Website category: phone
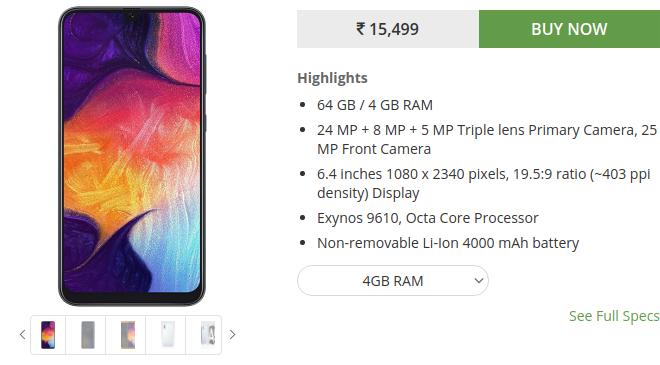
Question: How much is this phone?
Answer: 15,499

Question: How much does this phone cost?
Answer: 15,499

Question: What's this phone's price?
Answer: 15,499

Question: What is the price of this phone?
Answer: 15,499

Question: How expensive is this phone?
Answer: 15,499

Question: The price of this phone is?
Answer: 15,499

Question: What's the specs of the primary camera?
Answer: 24 MP + 8 MP + 5 MP Triple lens Primary Camera

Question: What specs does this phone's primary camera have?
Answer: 24 MP + 8 MP + 5 MP Triple lens Primary Camera

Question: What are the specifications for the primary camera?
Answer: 24 MP + 8 MP + 5 MP Triple lens Primary Camera

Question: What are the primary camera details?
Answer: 24 MP + 8 MP + 5 MP Triple lens Primary Camera

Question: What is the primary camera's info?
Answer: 24 MP + 8 MP + 5 MP Triple lens Primary Camera

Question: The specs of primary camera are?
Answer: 24 MP + 8 MP + 5 MP Triple lens Primary Camera

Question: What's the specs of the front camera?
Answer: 25 MP Front Camera

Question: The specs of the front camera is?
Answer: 25 MP Front Camera

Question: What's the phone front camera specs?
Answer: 25 MP Front Camera

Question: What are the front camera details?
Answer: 25 MP Front Camera

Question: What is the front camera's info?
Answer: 25 MP Front Camera

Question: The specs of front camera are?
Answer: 25 MP Front Camera

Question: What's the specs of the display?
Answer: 6.4 inches 1080 x 2340 pixels, 19.5:9 ratio (~403 ppi density) Display

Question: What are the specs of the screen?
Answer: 6.4 inches 1080 x 2340 pixels, 19.5:9 ratio (~403 ppi density) Display

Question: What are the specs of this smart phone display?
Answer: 6.4 inches 1080 x 2340 pixels, 19.5:9 ratio (~403 ppi density) Display

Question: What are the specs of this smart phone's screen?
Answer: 6.4 inches 1080 x 2340 pixels, 19.5:9 ratio (~403 ppi density) Display

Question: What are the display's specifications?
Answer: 6.4 inches 1080 x 2340 pixels, 19.5:9 ratio (~403 ppi density) Display

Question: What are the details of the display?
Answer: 6.4 inches 1080 x 2340 pixels, 19.5:9 ratio (~403 ppi density) Display

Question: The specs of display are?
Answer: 6.4 inches 1080 x 2340 pixels, 19.5:9 ratio (~403 ppi density) Display

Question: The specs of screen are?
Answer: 6.4 inches 1080 x 2340 pixels, 19.5:9 ratio (~403 ppi density) Display

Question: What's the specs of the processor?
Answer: Exynos 9610, Octa Core Processor

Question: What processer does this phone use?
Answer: Exynos 9610, Octa Core Processor

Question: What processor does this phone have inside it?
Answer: Exynos 9610, Octa Core Processor

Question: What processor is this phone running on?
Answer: Exynos 9610, Octa Core Processor

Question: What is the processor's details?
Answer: Exynos 9610, Octa Core Processor

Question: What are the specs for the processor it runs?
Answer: Exynos 9610, Octa Core Processor

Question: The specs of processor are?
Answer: Exynos 9610, Octa Core Processor

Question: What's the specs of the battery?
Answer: Non-removable Li-Ion 4000 mAh battery

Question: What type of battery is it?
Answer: Non-removable Li-Ion 4000 mAh battery

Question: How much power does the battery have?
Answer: Non-removable Li-Ion 4000 mAh battery

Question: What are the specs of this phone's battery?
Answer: Non-removable Li-Ion 4000 mAh battery

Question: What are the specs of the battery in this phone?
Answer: Non-removable Li-Ion 4000 mAh battery

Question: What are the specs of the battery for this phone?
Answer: Non-removable Li-Ion 4000 mAh battery

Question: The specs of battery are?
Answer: Non-removable Li-Ion 4000 mAh battery